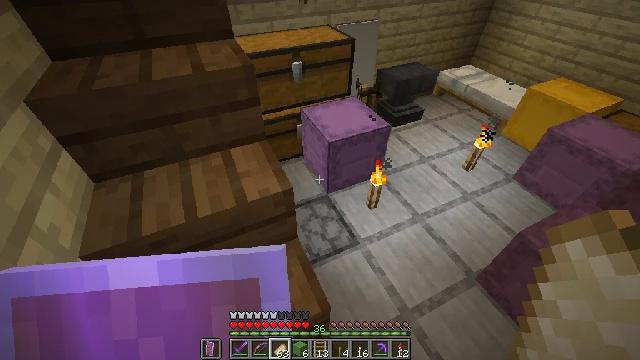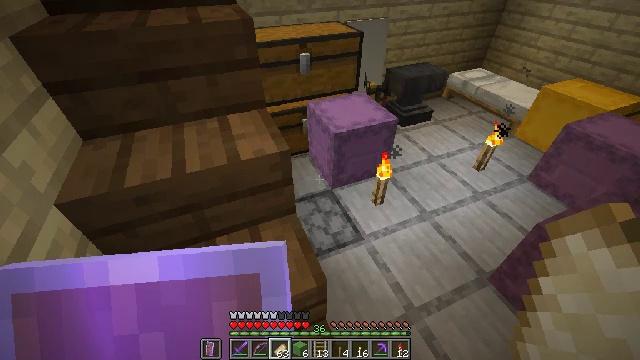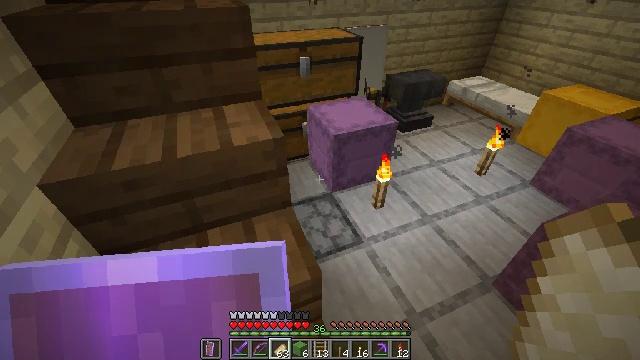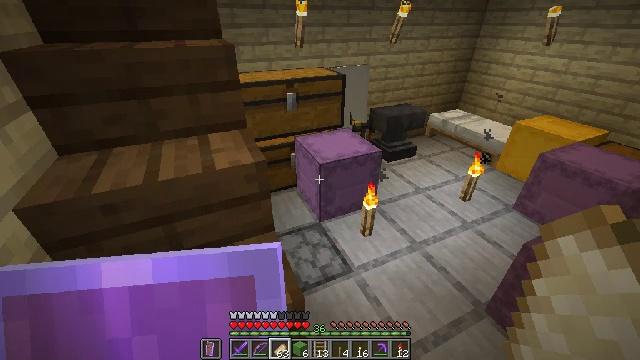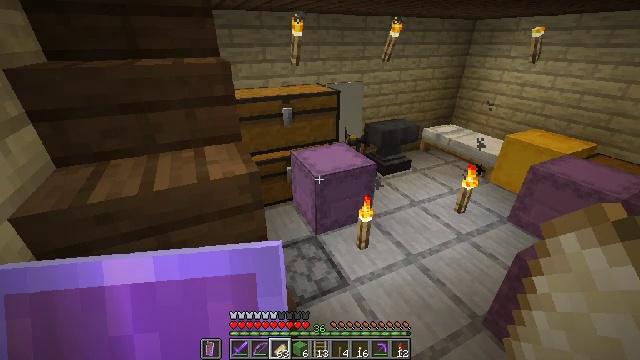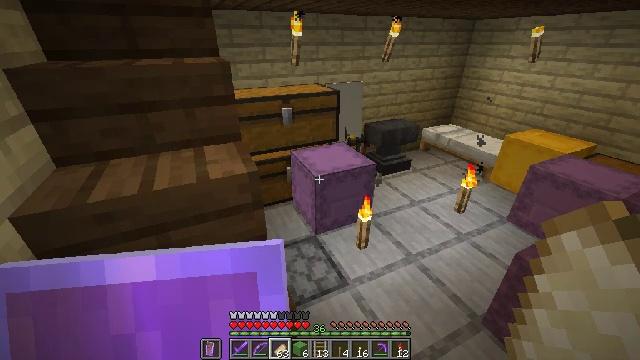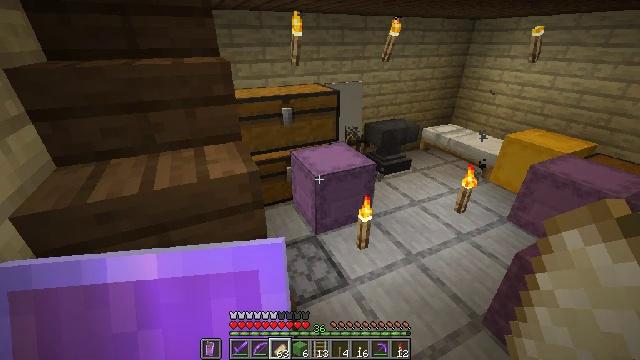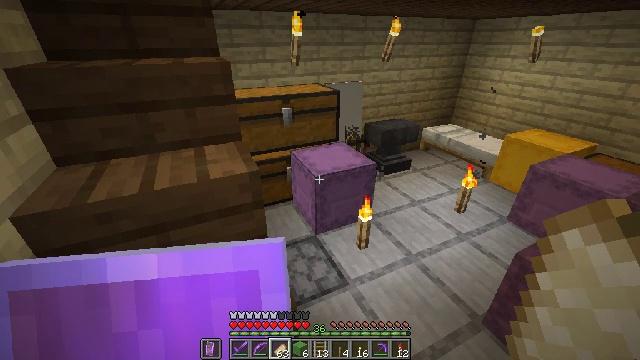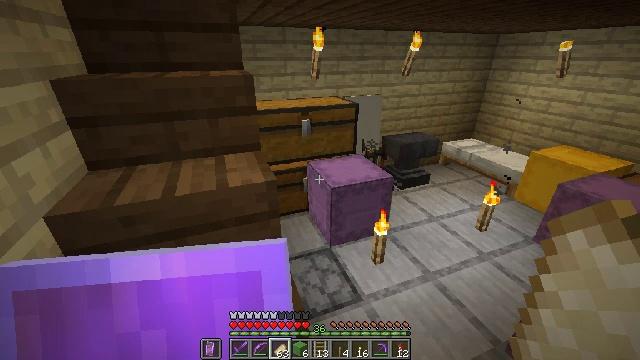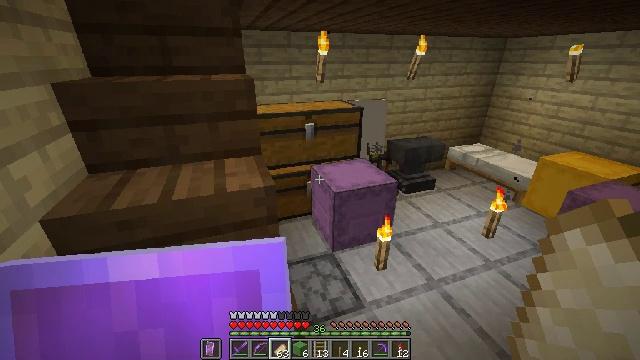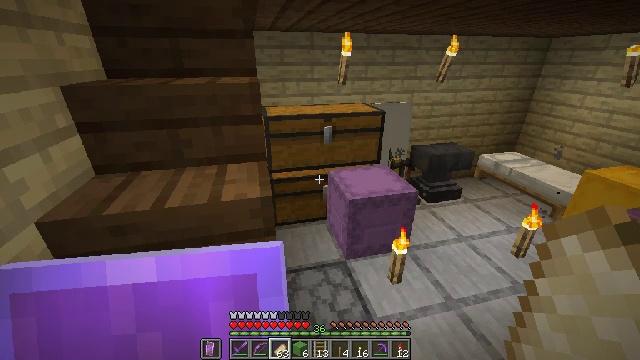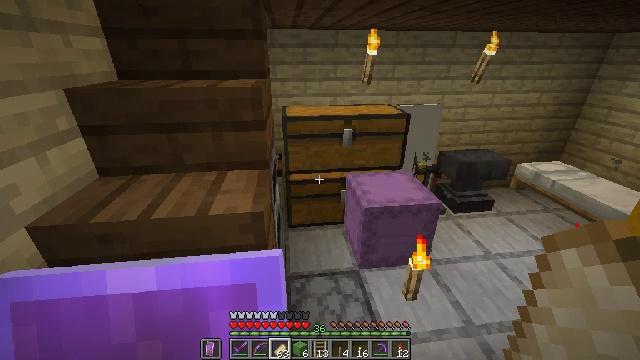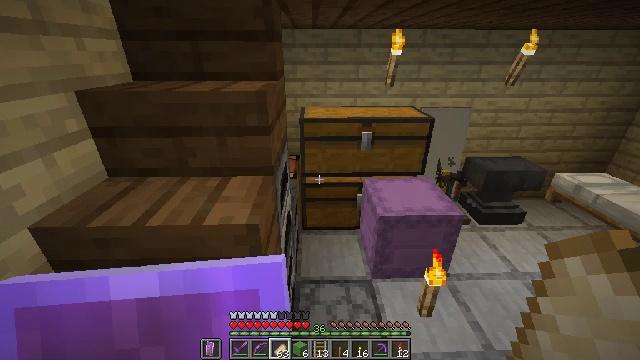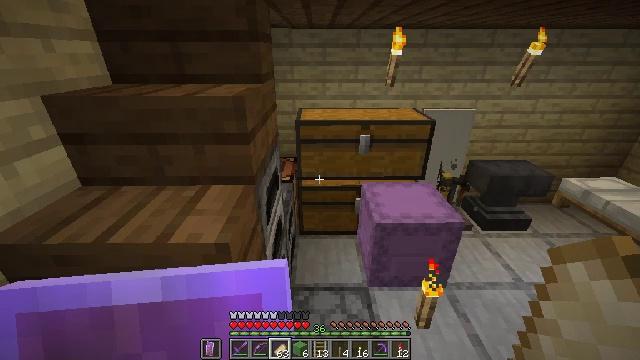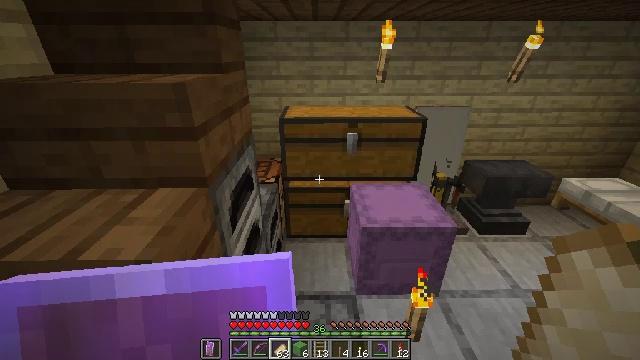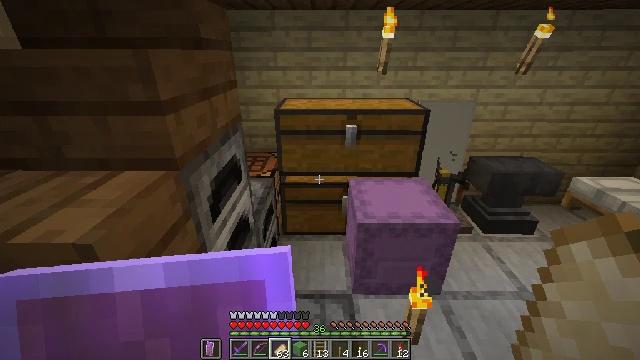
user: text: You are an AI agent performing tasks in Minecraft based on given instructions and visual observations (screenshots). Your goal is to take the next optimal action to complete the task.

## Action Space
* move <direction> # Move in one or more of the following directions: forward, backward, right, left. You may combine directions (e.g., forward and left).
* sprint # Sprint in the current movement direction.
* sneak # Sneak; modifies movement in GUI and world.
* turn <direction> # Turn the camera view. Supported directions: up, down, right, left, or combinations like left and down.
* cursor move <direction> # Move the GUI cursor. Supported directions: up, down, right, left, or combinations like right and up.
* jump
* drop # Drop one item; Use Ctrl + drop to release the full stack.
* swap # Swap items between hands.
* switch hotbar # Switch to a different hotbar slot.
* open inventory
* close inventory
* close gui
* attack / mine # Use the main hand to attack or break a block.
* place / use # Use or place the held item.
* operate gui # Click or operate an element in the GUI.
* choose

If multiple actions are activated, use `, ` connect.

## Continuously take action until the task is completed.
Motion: motion action
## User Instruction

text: Use the crafting table to create a comparator.
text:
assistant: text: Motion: move right, turn left and up
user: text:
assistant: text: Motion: turn up
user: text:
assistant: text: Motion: turn right and up
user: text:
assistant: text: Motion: turn up
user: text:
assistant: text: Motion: no_op
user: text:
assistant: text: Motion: no_op
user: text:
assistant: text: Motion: no_op
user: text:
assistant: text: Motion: turn left and up
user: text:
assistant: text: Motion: move forward and move right, turn left
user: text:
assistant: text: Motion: move forward and move right, turn left
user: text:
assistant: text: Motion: move forward and move right, turn left
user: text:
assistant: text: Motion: move forward and move right, turn left
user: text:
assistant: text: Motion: move forward and move right, turn left
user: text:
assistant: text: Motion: move forward and move right
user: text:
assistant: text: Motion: move forward and move right, turn left
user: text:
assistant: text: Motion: move forward and move right, turn left
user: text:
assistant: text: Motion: move forward and move right, turn left and down
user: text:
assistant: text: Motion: move forward, turn left
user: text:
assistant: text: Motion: move forward
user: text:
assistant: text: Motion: move forward
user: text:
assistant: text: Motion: move forward, turn left and down
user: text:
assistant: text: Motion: move forward, turn left and down
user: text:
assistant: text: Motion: move forward
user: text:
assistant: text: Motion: move forward
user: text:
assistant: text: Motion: move forward
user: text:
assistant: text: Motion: move forward
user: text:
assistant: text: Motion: move forward
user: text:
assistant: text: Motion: move forward, turn left and down, jump
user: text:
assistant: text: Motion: move forward, turn left and down, jump
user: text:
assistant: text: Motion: move forward, turn left and down, jump